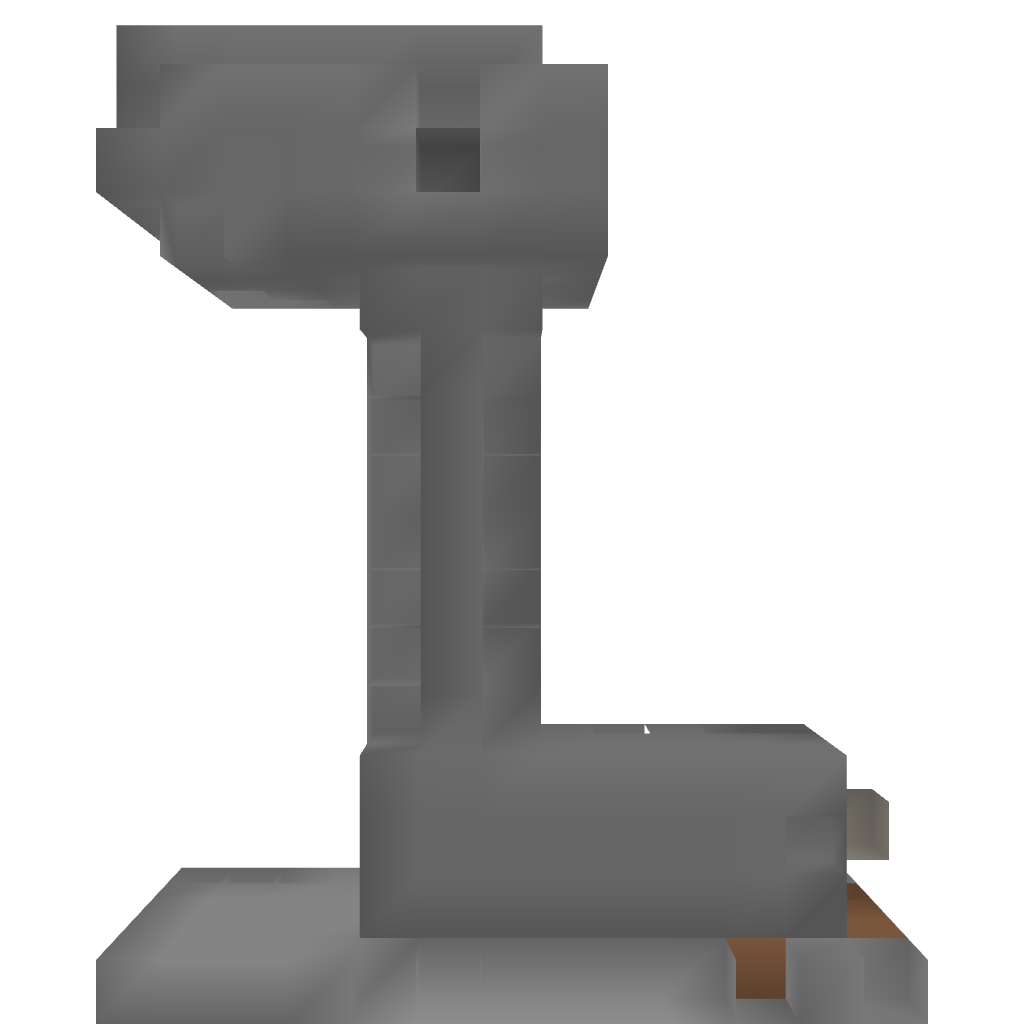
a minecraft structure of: multifire trap trigger